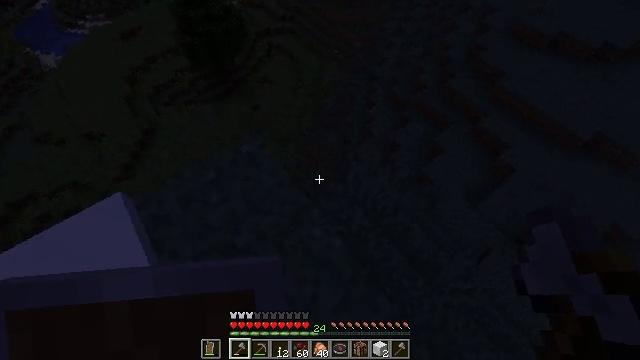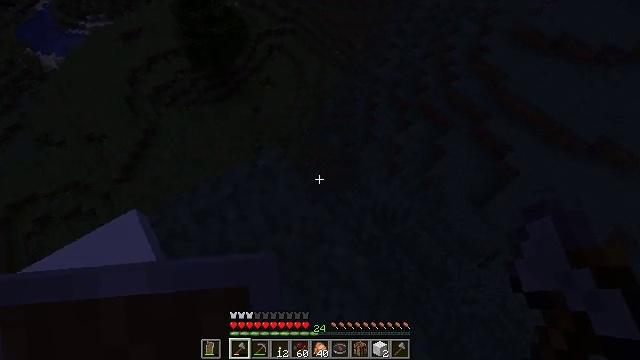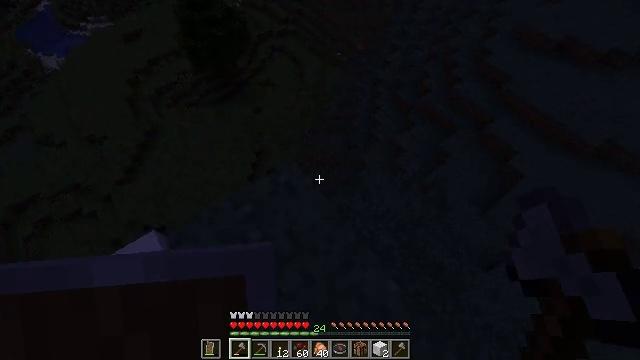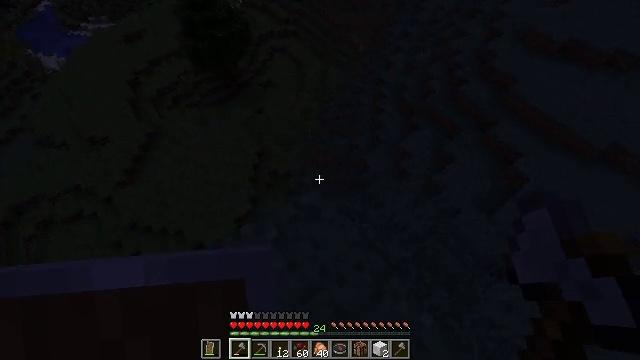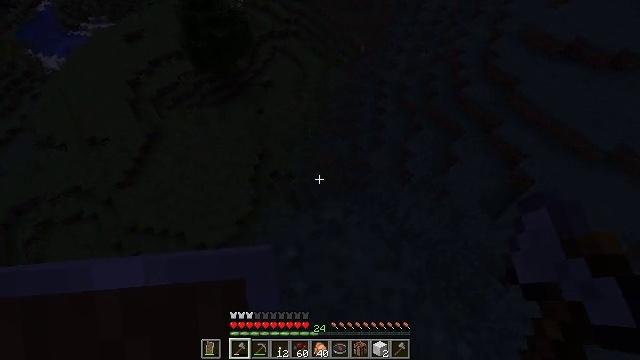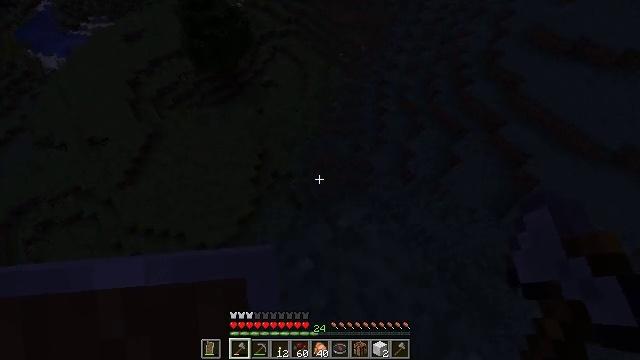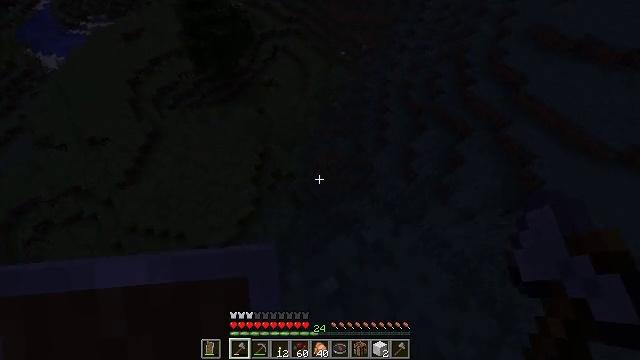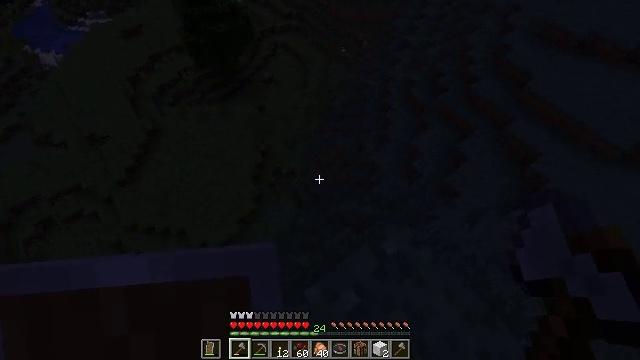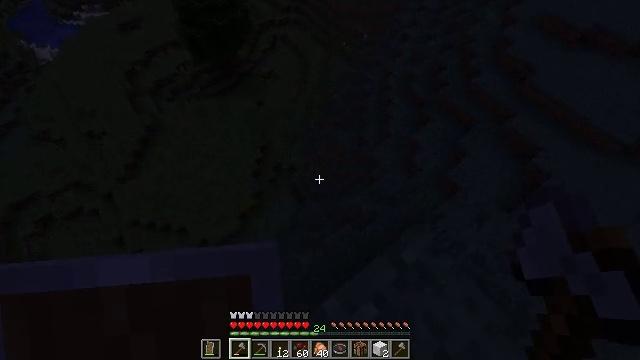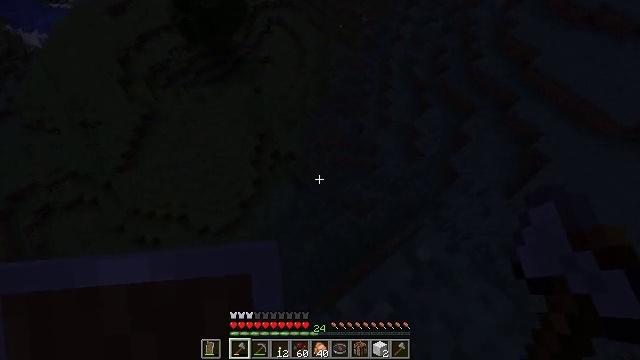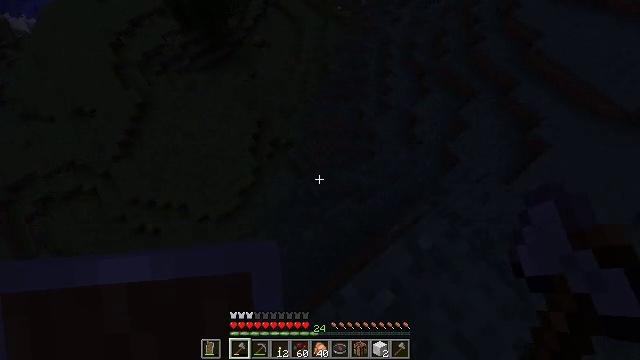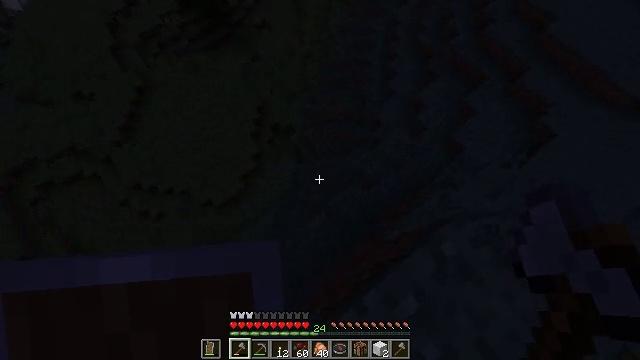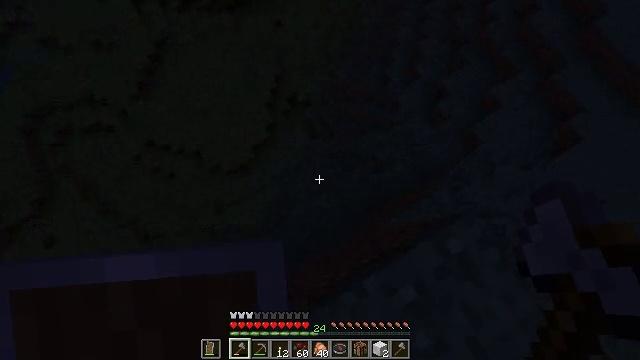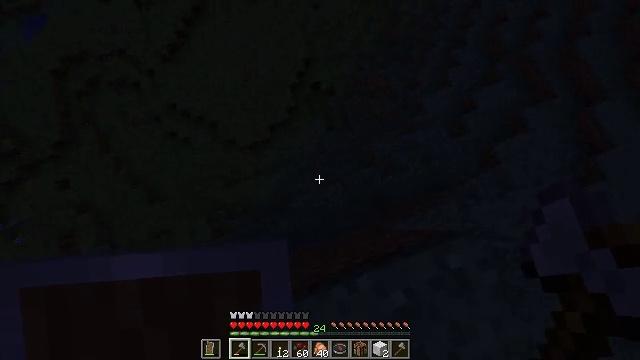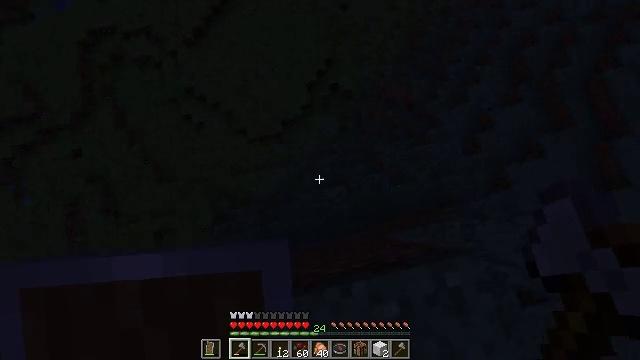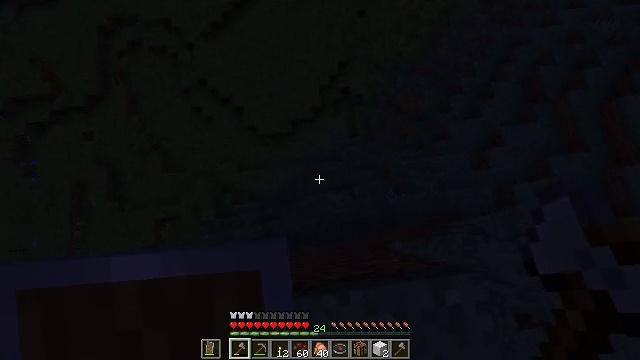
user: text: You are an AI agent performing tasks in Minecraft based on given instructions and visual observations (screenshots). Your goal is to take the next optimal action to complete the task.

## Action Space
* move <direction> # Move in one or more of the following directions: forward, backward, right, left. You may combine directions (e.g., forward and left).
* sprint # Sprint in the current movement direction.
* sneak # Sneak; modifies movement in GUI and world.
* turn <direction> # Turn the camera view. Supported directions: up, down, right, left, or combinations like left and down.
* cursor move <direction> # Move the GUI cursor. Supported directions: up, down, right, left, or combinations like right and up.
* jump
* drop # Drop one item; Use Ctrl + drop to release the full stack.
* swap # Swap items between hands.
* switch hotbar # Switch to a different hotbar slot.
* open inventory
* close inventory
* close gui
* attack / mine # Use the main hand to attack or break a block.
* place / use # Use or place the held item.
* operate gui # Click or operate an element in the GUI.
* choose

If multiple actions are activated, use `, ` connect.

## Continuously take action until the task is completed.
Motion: motion action
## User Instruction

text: Combat the sheep.
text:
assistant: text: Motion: move forward and move left
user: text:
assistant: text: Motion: move forward and move left
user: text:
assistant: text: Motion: move forward and move left, sneak
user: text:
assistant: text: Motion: move forward and move left, sneak
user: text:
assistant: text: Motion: move forward and move left, sneak
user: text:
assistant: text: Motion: move forward and move left, sneak
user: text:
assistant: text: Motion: move forward and move left, sneak
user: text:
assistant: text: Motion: move forward and move left, sneak, turn down
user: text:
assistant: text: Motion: move forward and move left, sneak, turn down
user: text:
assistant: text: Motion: move forward and move left, sneak, turn down
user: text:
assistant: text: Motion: move forward and move left, sneak, turn down
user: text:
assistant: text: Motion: sneak, turn left and down
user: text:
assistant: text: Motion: sneak, turn left and down
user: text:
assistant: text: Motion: sneak, turn left
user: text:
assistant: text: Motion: sneak, turn left
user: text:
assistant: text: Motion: sneak
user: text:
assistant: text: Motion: sneak
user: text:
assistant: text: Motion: sneak
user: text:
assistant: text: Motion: sneak
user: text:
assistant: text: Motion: sneak
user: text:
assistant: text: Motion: sneak
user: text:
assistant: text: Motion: sneak, turn left
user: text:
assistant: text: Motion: sneak, turn left and down
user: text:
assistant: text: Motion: sneak, turn left and down
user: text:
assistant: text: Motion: sneak, turn left
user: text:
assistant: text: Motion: sneak
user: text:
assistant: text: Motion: sneak
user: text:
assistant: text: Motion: sneak
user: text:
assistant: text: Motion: sneak
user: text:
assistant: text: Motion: sneak